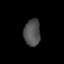
Tissue: lung
Cell type: Smooth muscle cells
Senescence score: 0.6352
Nuclear area (px): 422
Mean DAPI intensity: 82.434